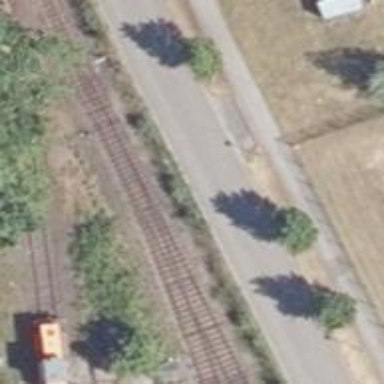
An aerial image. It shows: Railway switch.